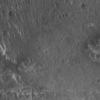
Label: not_dusty